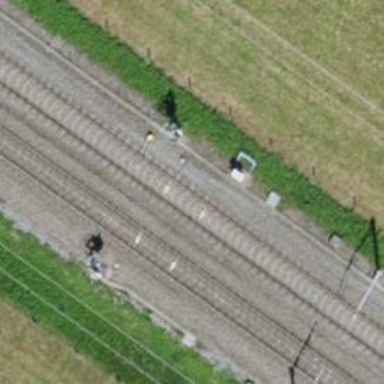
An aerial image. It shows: Railway signal.